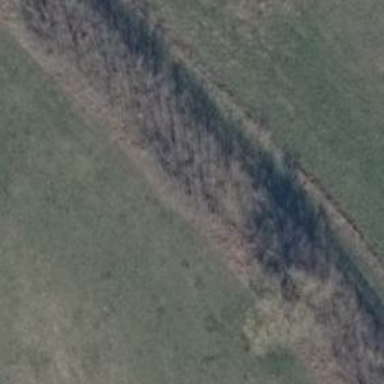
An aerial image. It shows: Row of deciduous broadleaved trees.